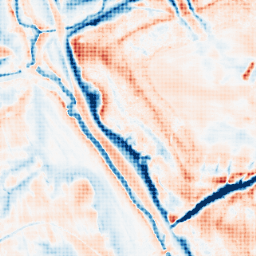
Category: edge_preserving
Decomposition family: guided
Decomposition parameters: radius: 8
eps: 1
Upsampling method: sinc_hamming
Upsampling parameters: scale: 4
kernel_size: 4
Upsampling scale: 4